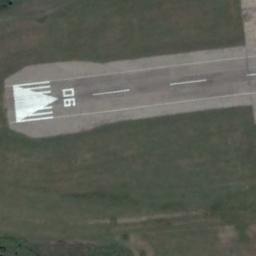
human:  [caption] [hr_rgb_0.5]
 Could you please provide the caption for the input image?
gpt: The runway has a threshold marking and the designation marking is 06 .

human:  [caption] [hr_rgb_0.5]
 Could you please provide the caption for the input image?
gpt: The grass is around the runway .

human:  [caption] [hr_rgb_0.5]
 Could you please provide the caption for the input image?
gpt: Next to the runway is a green lawn with white '06' and dashes and arrow signs on the runway .

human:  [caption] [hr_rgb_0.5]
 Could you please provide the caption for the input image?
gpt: The runway is on the grass .

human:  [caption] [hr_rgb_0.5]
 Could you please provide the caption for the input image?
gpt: There are green lawns beside the runway with white marks .